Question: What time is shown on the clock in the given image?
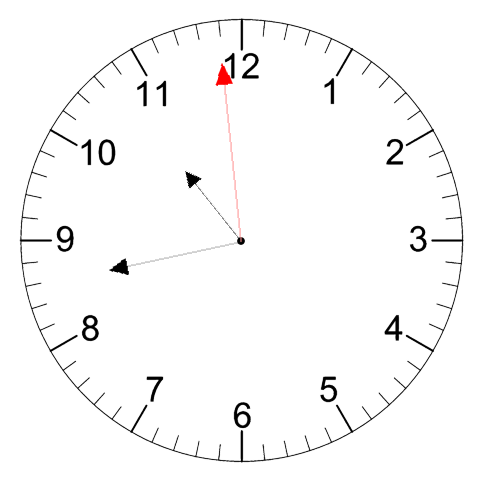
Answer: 10:42:59